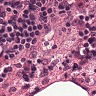
Metastatic tissue present: no